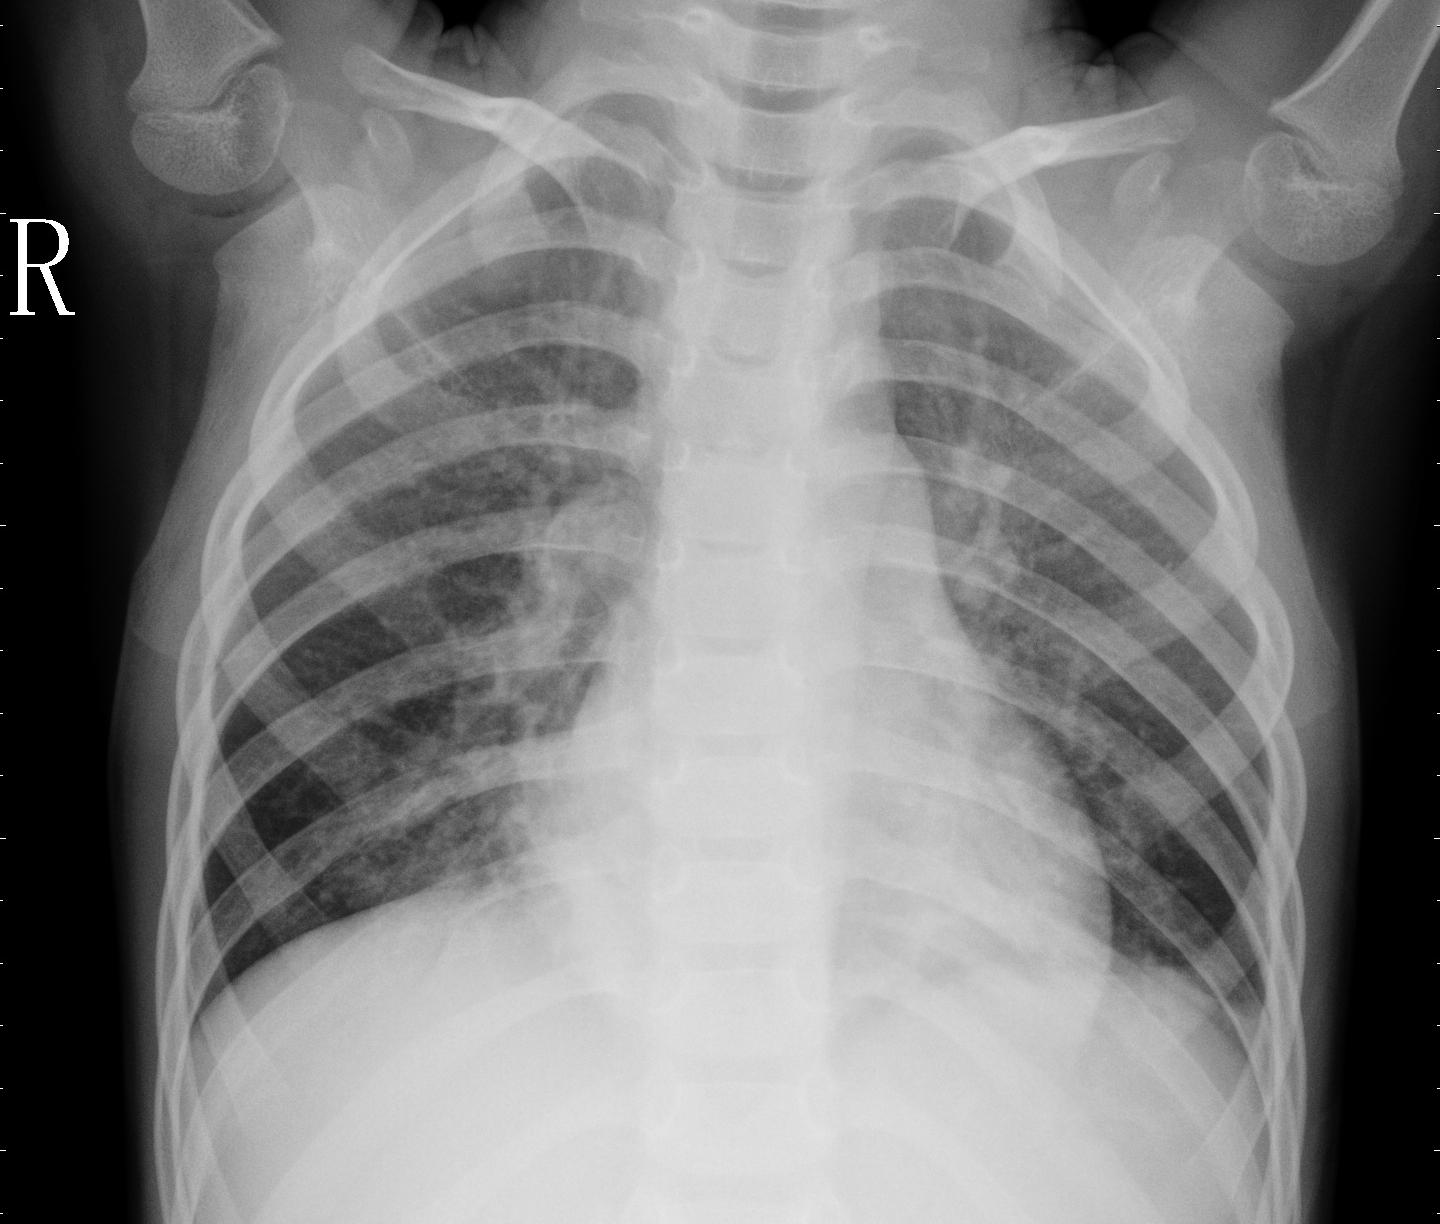
Diagnosis: PNEUMONIA